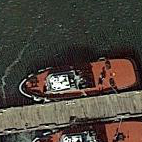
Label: civil